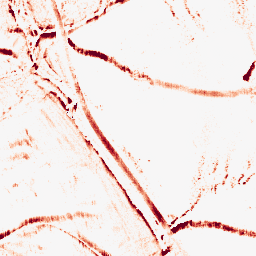
Category: morphological
Decomposition family: morphological_rect
Decomposition parameters: operation: opening
width: 5
height: 10
Upsampling method: regularized
Upsampling parameters: scale: 4
lambda_reg: 0.001
Upsampling scale: 4